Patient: sex M, age 63
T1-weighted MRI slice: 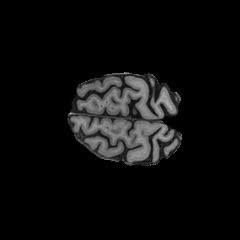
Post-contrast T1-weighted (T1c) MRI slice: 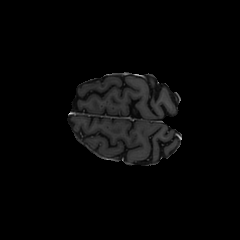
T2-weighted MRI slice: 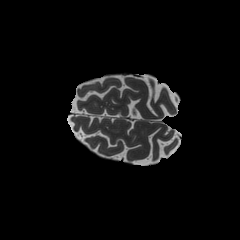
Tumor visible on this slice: no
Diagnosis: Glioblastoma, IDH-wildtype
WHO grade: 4